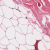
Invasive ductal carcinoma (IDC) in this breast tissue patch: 0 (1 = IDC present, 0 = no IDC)